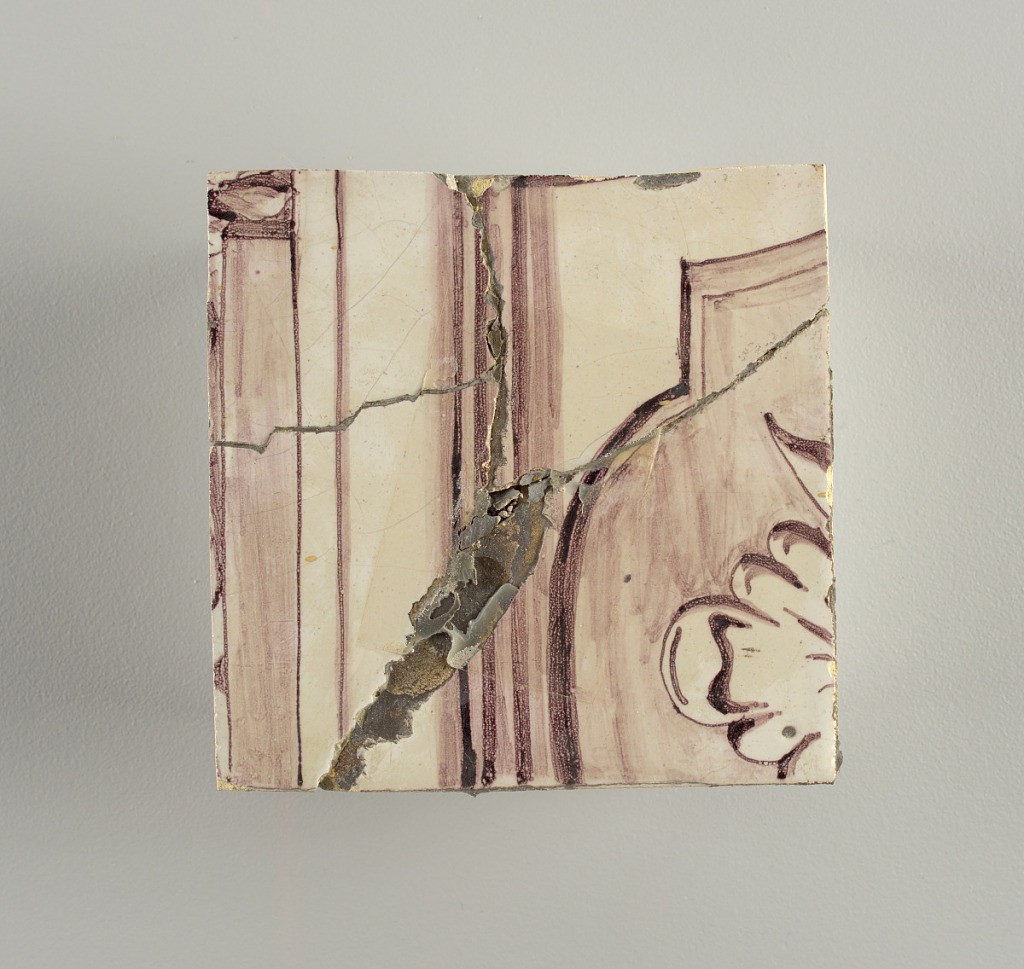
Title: Wall facing
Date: ca. 1725
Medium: tin-glazed earthenware, underglaze
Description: Running design for a frieze or a dado, composed of scrolls of foliage and strapwork, and four repeating motifs--a seated woman in a small upright oval medallion, a putto seated on a rocailled base, and strapwork in axial pattern.  The various panels, A to F, show various repeats of the same design, all being five tiles high and a varying number of tiles wide.